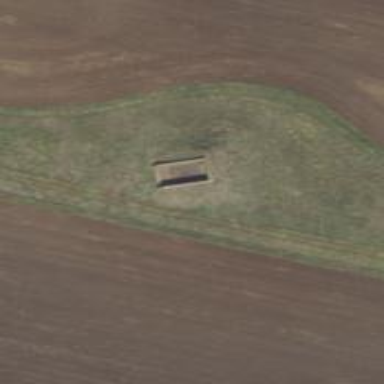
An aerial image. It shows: Military bunker.